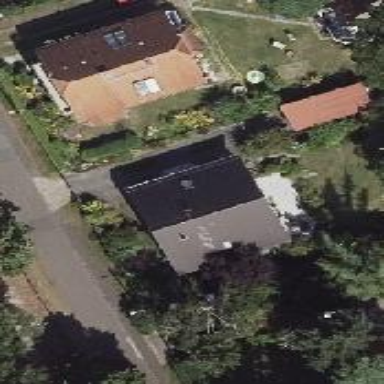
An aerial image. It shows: Detached building with gabled roof.